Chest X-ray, PA view. Patient: 51 years old, sex M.
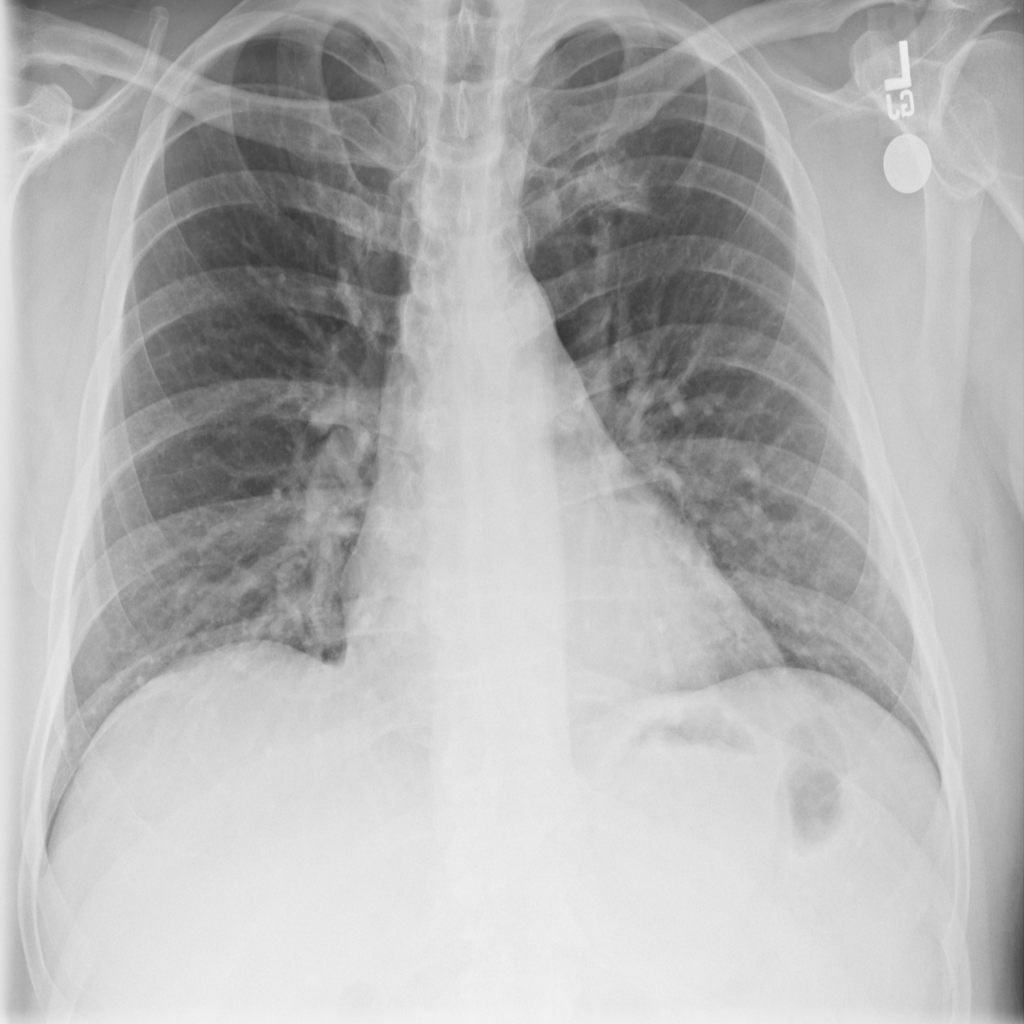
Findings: Cardiomegaly